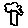
Label: tree